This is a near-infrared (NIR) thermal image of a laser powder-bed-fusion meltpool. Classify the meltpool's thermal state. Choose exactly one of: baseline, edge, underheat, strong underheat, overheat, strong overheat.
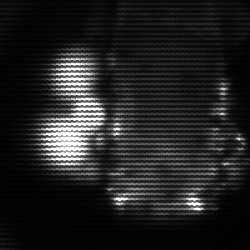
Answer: strong underheat